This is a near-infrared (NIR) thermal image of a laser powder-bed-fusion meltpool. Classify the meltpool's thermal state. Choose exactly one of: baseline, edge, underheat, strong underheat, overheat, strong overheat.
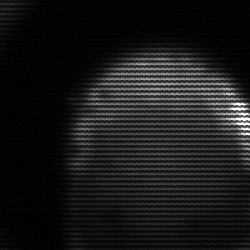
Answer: edge